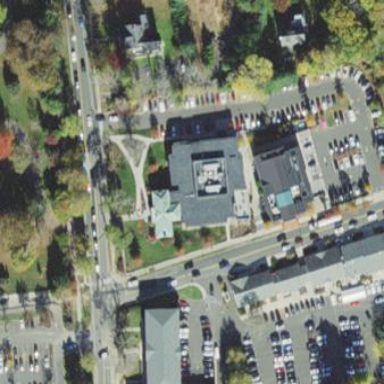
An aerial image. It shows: Public library building.